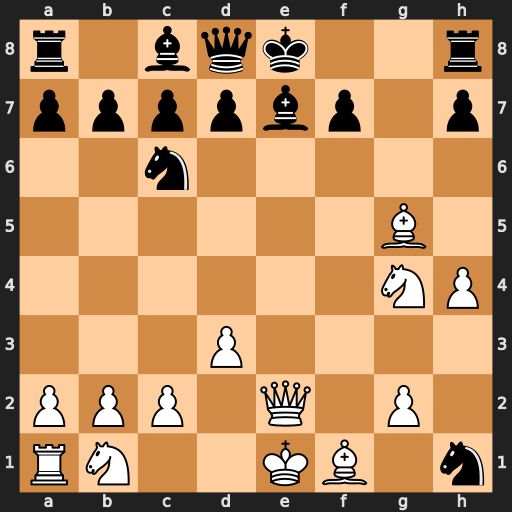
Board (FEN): r1bqk2r/ppppbp1p/2n5/6B1/6NP/3P4/PPP1Q1P1/RN2KB1n
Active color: w
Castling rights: Qkq
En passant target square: -
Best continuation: Nf6+ Kf8 Bh6#